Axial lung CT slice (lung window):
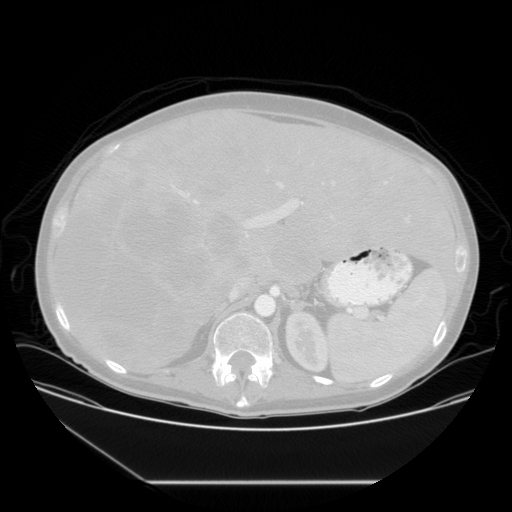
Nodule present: no